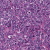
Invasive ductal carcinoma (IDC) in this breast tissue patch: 1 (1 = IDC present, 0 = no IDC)